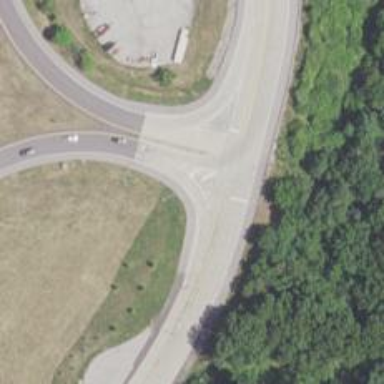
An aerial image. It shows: Trunk link highway.